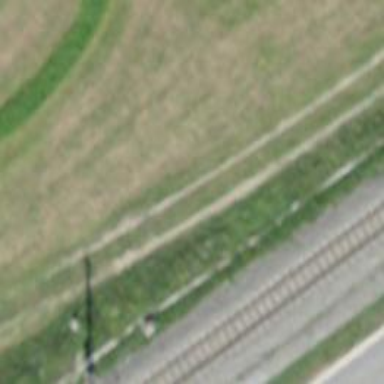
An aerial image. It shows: Track road with grade4 tracktype.